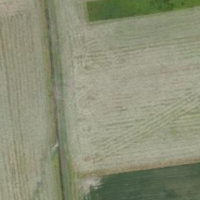
EUNIS habitat code: 52
Species observed at this site:
Chorthippus biguttulus
Roeseliana roeselii